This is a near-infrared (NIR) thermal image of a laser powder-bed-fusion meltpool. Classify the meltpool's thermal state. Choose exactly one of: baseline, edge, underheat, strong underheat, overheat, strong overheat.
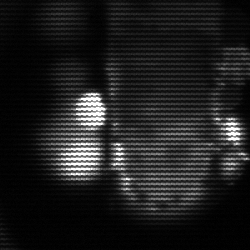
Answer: strong underheat